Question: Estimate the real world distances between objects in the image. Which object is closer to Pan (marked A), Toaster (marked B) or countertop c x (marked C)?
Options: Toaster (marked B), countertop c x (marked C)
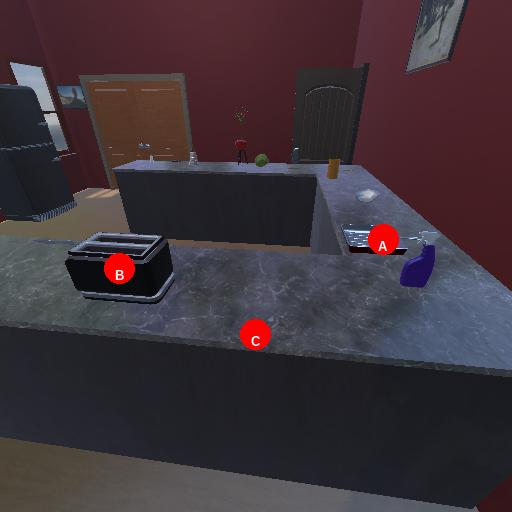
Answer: Toaster (marked B)